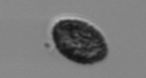
Label: Pseudochattonella_farcimen